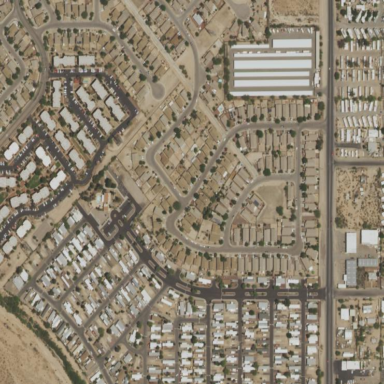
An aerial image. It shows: Residential area known as trailer park.